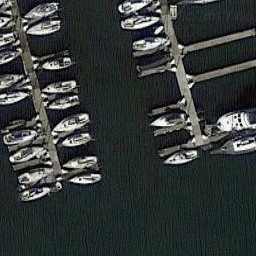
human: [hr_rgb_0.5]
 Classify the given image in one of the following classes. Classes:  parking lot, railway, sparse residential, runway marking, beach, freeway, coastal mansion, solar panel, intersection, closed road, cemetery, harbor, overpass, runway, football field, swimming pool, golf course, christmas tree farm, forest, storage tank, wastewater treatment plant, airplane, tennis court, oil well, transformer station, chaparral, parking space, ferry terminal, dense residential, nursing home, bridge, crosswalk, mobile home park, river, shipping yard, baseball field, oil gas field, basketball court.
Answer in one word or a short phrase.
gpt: harbor